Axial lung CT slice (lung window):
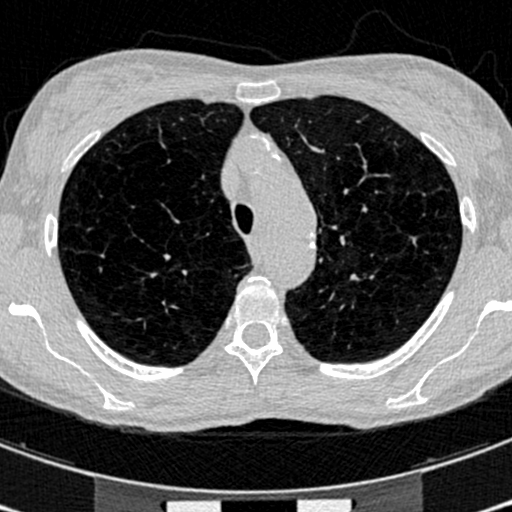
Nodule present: no